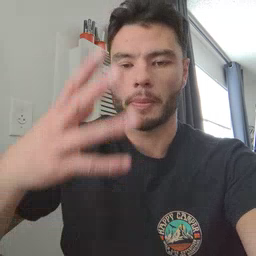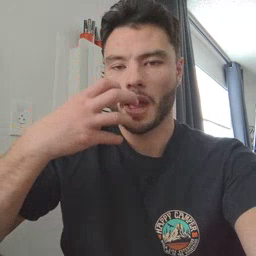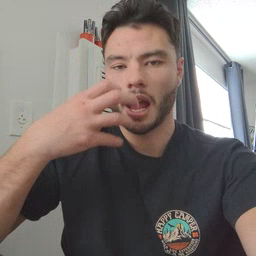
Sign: mad